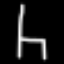
Label: chair